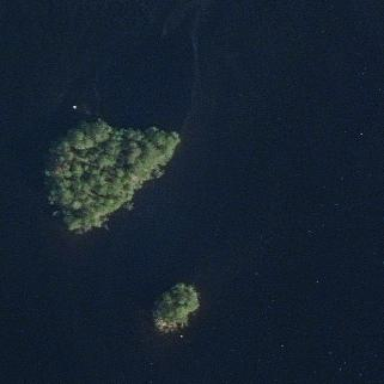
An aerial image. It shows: Islet covered with woodland.